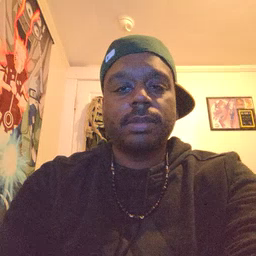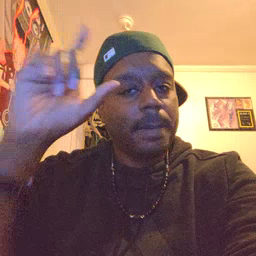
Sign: moon